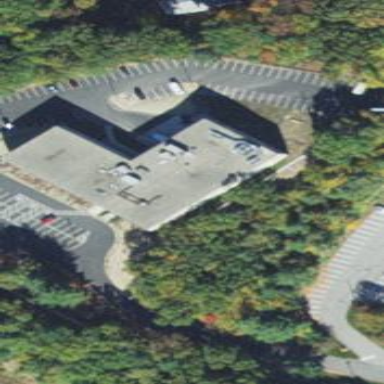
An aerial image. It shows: Office building.